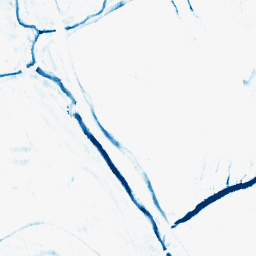
Category: morphological
Decomposition family: morphological_rect
Decomposition parameters: operation: closing
width: 5
height: 10
Upsampling method: bicubic
Upsampling parameters: scale: 4
Upsampling scale: 4